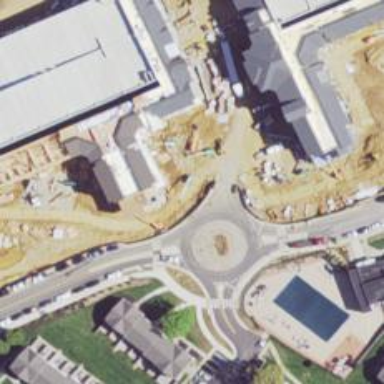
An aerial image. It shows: Residential road that intersects with roundabout.